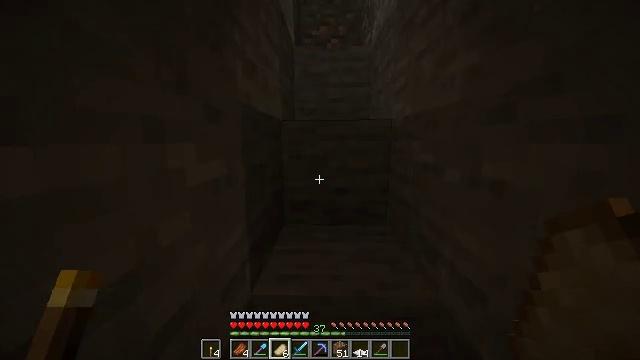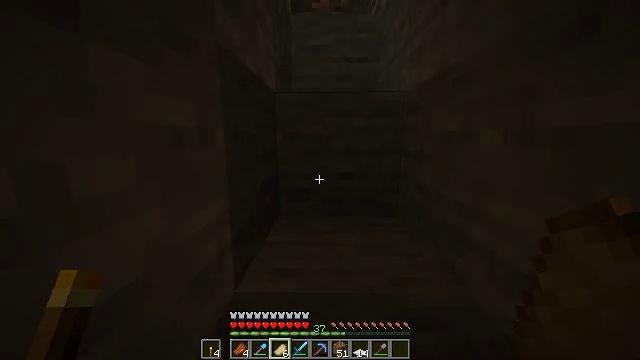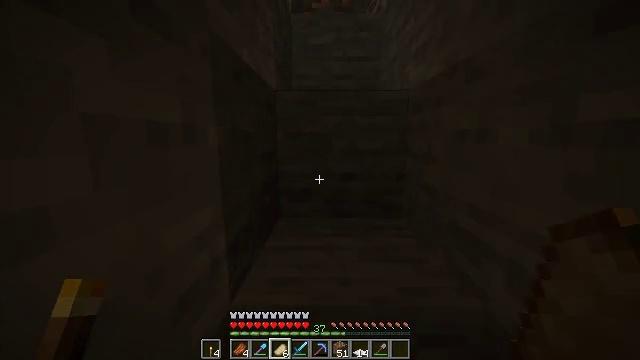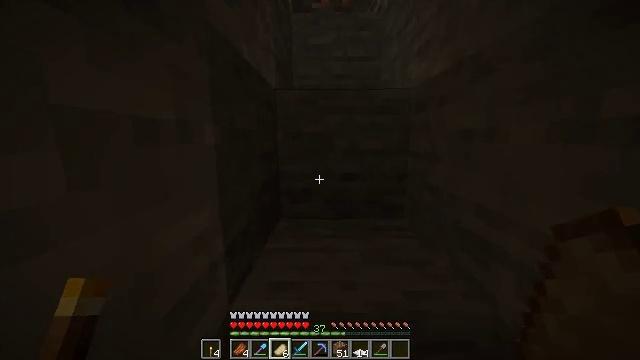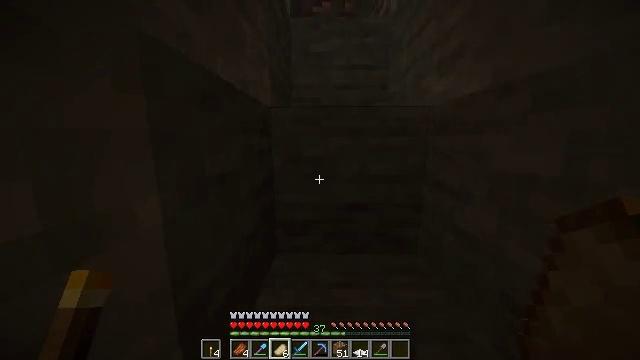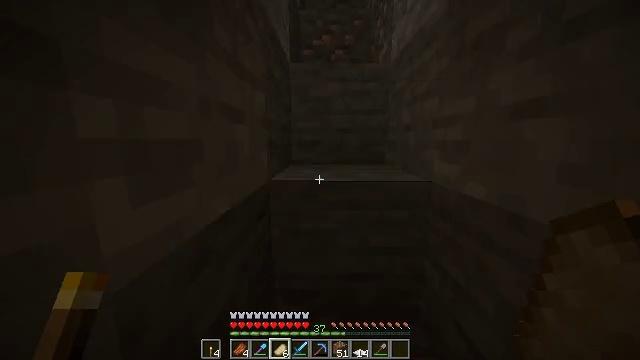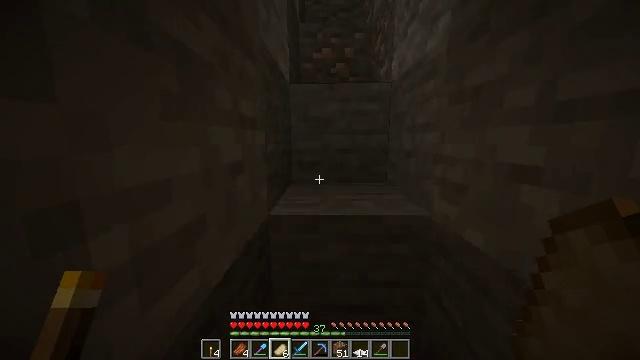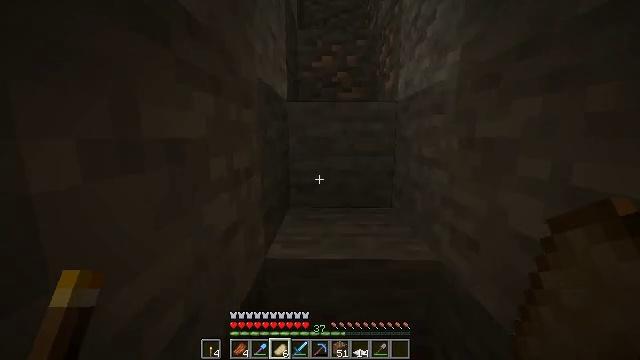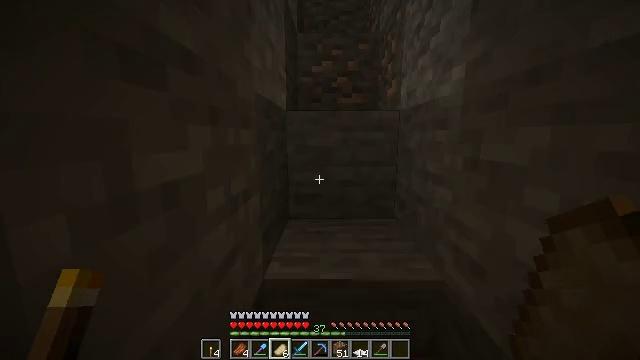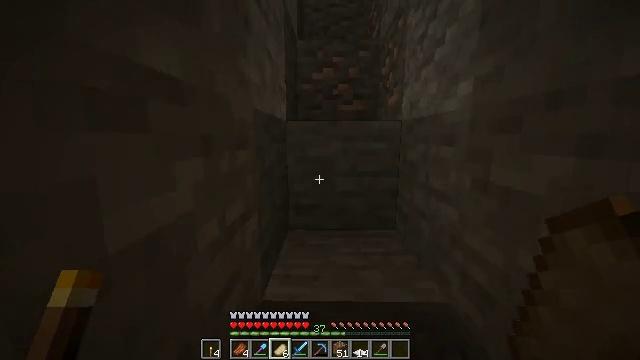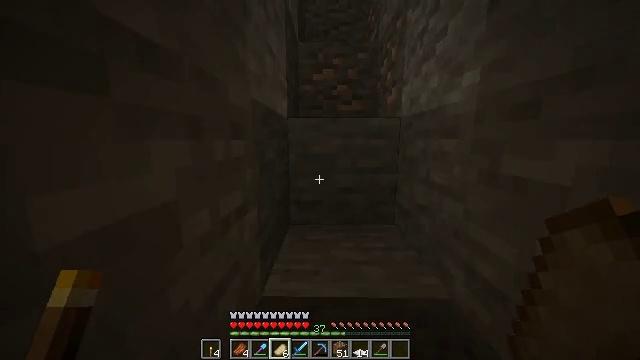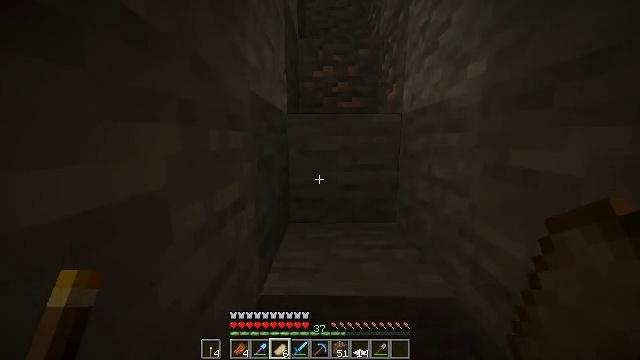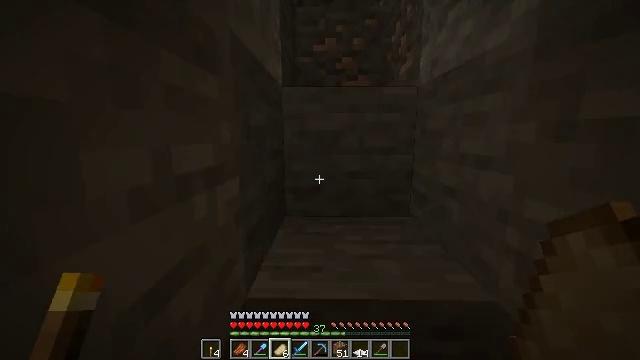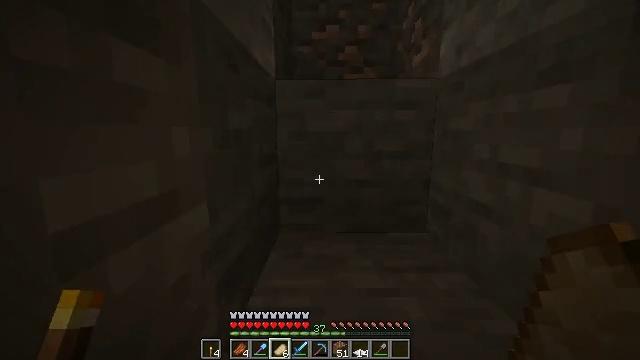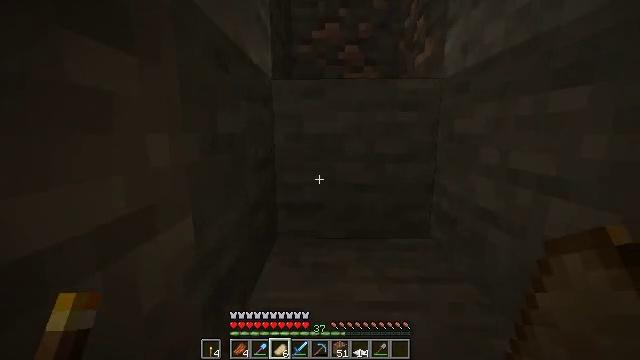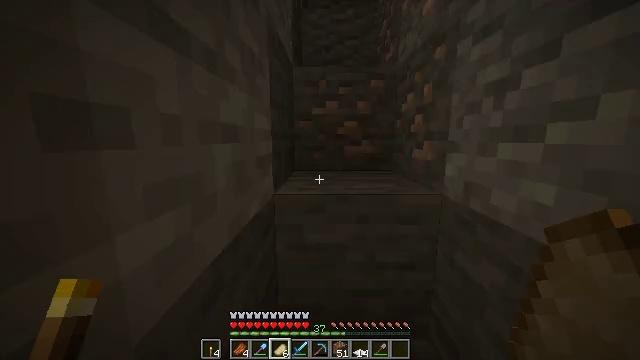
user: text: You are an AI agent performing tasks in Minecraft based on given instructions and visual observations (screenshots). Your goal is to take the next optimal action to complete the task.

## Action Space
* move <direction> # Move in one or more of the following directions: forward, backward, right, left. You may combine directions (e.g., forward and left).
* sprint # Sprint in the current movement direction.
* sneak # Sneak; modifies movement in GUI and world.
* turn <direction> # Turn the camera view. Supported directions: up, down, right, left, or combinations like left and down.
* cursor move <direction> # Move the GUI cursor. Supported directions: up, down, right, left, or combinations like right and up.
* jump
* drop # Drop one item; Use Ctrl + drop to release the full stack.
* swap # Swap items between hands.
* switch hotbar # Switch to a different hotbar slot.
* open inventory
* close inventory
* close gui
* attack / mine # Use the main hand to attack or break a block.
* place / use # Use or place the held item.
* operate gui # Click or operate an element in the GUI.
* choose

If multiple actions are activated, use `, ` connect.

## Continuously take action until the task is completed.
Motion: motion action
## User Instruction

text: Retrieve the smithing table you placed.
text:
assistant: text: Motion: move forward, sprint, jump
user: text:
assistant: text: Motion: move forward, sprint, jump
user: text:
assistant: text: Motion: move forward, sprint, jump
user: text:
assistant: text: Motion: move forward, jump
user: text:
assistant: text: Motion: move forward, jump
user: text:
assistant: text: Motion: move forward, jump
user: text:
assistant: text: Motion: move forward, jump
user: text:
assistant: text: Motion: move forward, sprint, jump
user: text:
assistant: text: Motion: move forward, sprint, jump
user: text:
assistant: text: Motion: move forward, sprint, jump
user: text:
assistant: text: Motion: move forward, jump
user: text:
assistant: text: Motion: move forward, jump
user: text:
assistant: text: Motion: move forward, jump
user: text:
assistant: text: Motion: move forward, jump
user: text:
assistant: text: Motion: move forward, sprint, jump
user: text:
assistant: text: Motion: move forward, sprint, jump
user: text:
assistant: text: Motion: move forward, sprint, jump
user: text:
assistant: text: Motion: move forward, jump
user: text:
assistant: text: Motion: move forward, jump
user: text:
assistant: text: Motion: move forward, jump
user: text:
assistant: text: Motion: move forward, sprint, jump
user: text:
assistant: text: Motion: move forward, sprint, jump
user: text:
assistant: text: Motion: move forward, sprint, jump
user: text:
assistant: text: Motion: move forward, jump
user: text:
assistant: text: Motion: move forward, jump
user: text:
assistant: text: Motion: move forward, jump
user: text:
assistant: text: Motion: move forward, sprint, jump
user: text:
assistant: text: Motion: move forward, sprint, jump
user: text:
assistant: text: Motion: move forward, sprint, jump
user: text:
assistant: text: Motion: move forward, jump